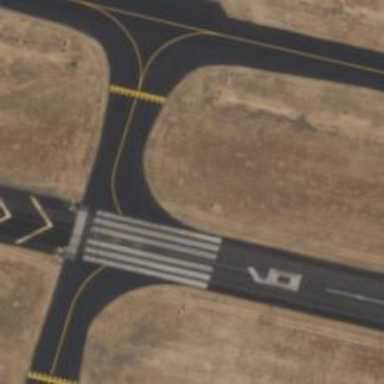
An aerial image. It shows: Asphalt runway at the airport.